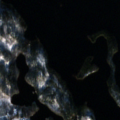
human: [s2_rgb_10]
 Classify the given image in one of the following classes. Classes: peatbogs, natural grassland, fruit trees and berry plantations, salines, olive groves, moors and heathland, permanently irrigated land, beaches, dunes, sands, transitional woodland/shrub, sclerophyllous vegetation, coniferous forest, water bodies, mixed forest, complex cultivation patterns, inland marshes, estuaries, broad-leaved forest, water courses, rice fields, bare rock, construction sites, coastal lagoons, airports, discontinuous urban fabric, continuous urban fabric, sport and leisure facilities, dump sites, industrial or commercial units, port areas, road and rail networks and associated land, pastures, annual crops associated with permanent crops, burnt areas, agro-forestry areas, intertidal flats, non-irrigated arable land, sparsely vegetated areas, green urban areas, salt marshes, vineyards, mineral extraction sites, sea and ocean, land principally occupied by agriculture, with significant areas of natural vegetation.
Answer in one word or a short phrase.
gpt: coniferous forest, mixed forest, transitional woodland/shrub, water bodies